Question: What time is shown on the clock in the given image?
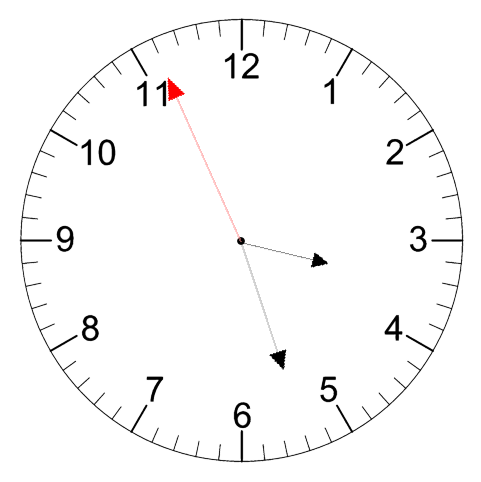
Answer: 03:26:56